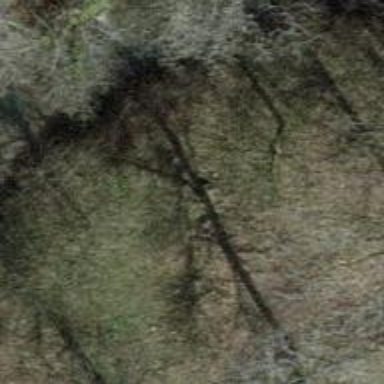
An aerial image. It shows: Row of deciduous broadleaved trees.